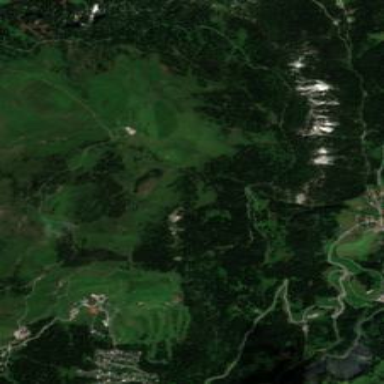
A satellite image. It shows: Forest with mixed leaf types and cycles.